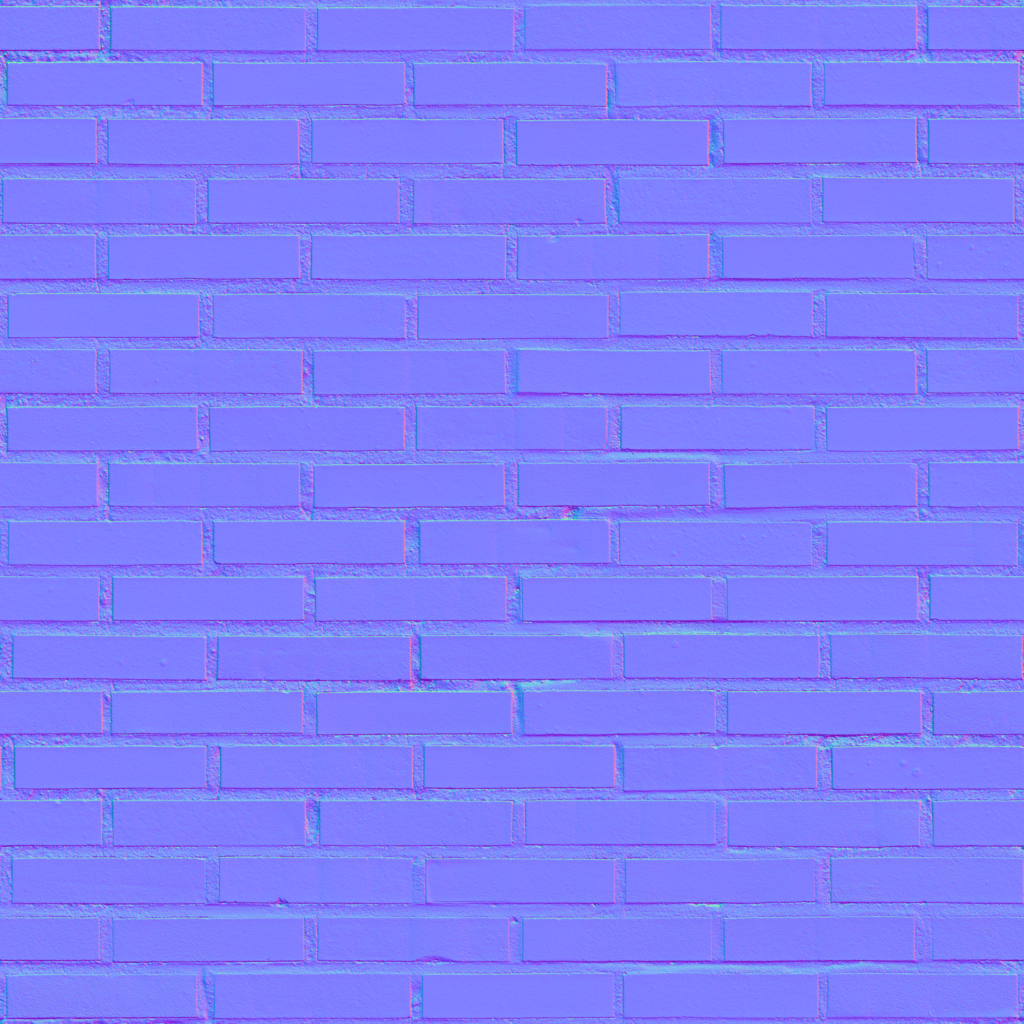
Texture map type: NormalGL